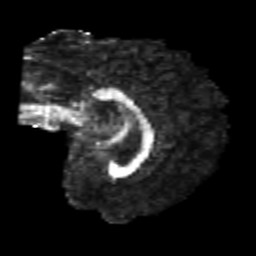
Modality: FA
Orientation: sagittal
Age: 22
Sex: male
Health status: healthy
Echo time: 0.074 s